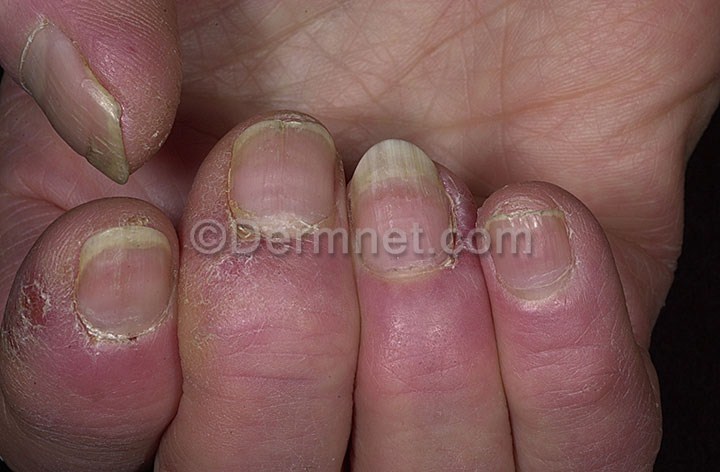
Disease: Nail Fungus and other Nail Disease